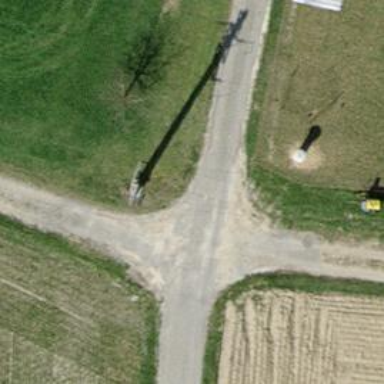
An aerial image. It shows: Minor power line.